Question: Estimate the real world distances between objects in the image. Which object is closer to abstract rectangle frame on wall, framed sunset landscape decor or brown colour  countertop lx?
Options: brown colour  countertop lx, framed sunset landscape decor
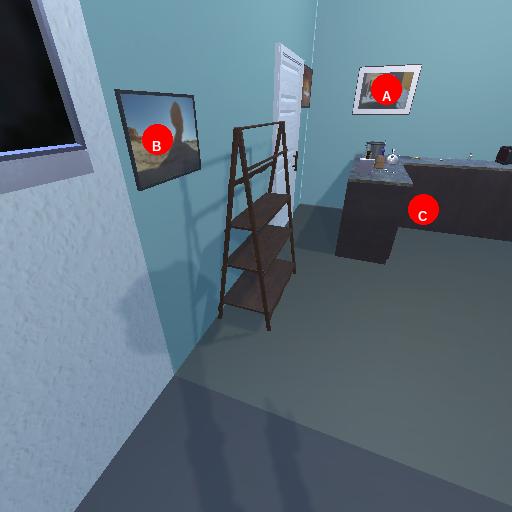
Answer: brown colour  countertop lx